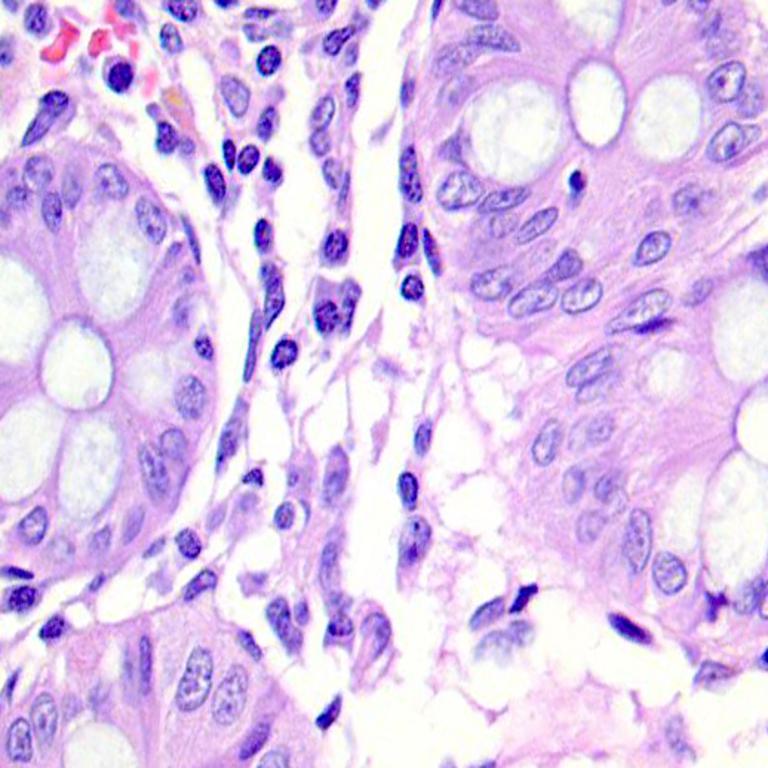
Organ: colon
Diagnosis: benign